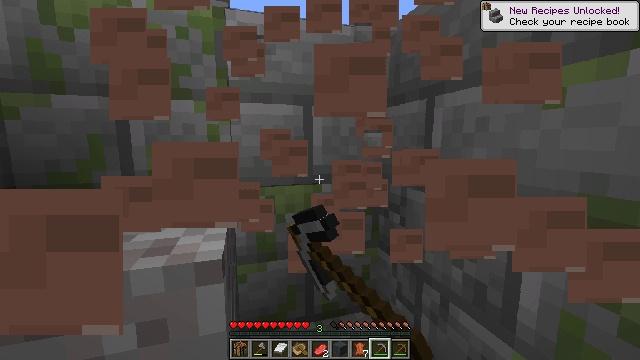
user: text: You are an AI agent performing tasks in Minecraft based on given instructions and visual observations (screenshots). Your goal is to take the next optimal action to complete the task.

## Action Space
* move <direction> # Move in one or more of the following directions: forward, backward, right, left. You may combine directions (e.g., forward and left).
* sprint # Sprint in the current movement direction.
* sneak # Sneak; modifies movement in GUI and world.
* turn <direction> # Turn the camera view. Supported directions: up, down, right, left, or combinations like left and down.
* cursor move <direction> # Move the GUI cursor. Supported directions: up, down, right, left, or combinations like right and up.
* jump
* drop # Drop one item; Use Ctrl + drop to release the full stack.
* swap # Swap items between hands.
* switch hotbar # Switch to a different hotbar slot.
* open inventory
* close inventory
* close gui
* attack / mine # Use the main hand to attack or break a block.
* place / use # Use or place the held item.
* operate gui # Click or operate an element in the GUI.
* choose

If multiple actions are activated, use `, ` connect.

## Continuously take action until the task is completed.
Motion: motion action
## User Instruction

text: Gather polished granite from a structure.
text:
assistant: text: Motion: sneak, attack / mine